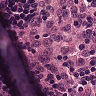
Metastatic tissue present: no